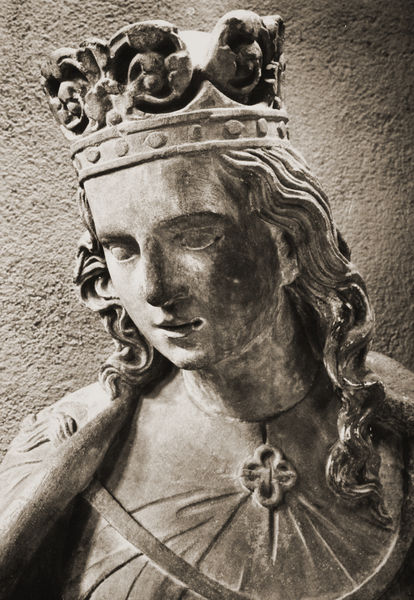
Titel: La "Petite Eglise", "Die kleine Ecclesia"
Standort: Straßburg
Institution: Musée de L'Oeuvre Notre-Dame
Schlagwörter: kopf, mann, schatten, umhang, weiß, frau, frisur, grau, haar, kleid, licht, mund, nase, ohr, schwarz, stirn, symbol, blick, dame, hemd, wand, augen, falten, gesicht, stein, hals, portrait, porträt, kirche, figur, gewand, haare, mantel, brosche, dekoltee, gotik, haarreif, kinn, krone, lippen, locken, perlen, schultern, skulptur, statue, kette, mauer, rauh, sepia, könig, detail, brauen, büste, plastik, fein, oberkörper, geneigt, foto, fotografie, photographie, punkte, offen, medaillon, kreuz, dom, strahlen, schwarz weiß, herrscher, photo, jüngling, putz, anhänger, reif, königin, heilige, antel, heilig, maria, madonna, mutter gottes, aufnahme, anmutig, mamor, steinmetzarbeit, fibel, gewandt, amulette, kreiz, gewelt, naumburg, gelockt, angesetzt, mentel, stature, ute, uta, kleid#, mstatue